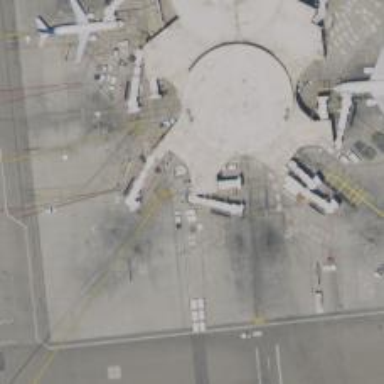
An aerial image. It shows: Airport gate.